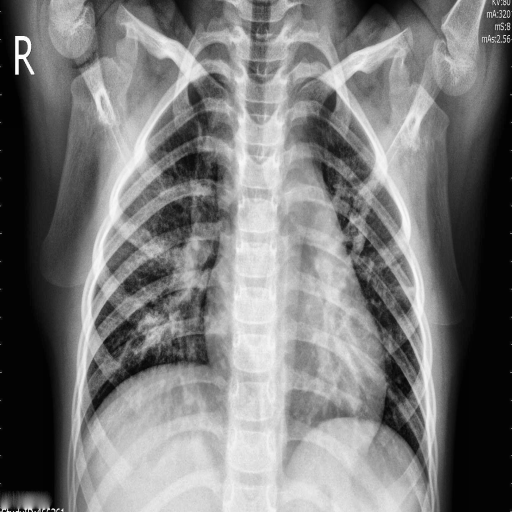
Finding: PNEUMONIA